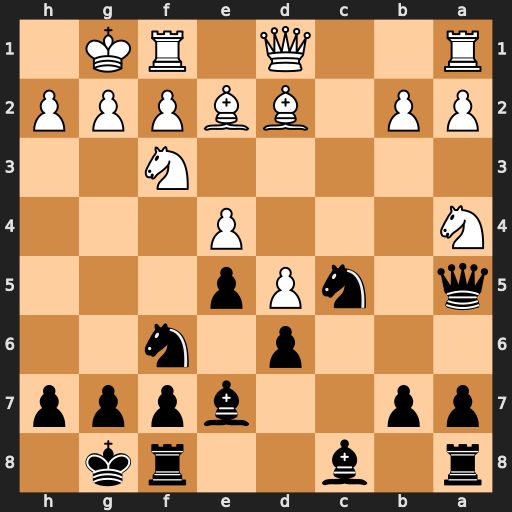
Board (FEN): r1b2rk1/pp2bppp/3p1n2/q1nPp3/N3P3/5N2/PP1BBPPP/R2Q1RK1
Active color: b
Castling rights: -
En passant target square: -
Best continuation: Qxa4 Qxa4 Nxa4